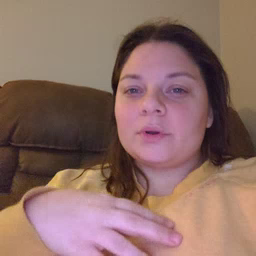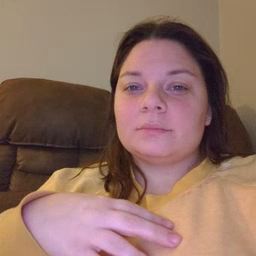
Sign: rain